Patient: sex F, age 57
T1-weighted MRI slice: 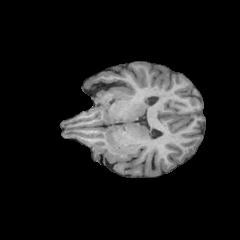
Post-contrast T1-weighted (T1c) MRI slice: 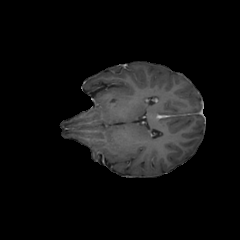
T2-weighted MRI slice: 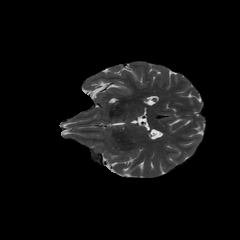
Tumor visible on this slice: no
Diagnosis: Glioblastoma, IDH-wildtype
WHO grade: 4